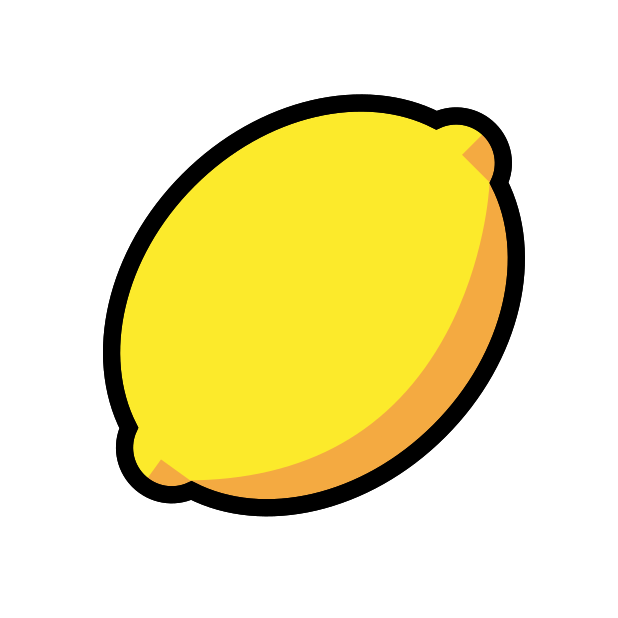
lemon